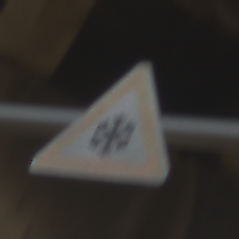
Verkehrszeichen: SchneeOderEisglaette
Umgebung: Roofed, Beach
Tageszeit: Midday
Wetter: Overcast
Licht: Natural
Jahreszeit: NotSpecified
Kontrast: LowContrast